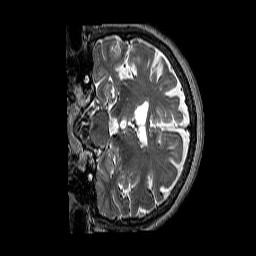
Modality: T2w
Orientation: coronal
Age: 62
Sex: female
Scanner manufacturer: siemens
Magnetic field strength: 3 T
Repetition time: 3.2 s
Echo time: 0.354 s